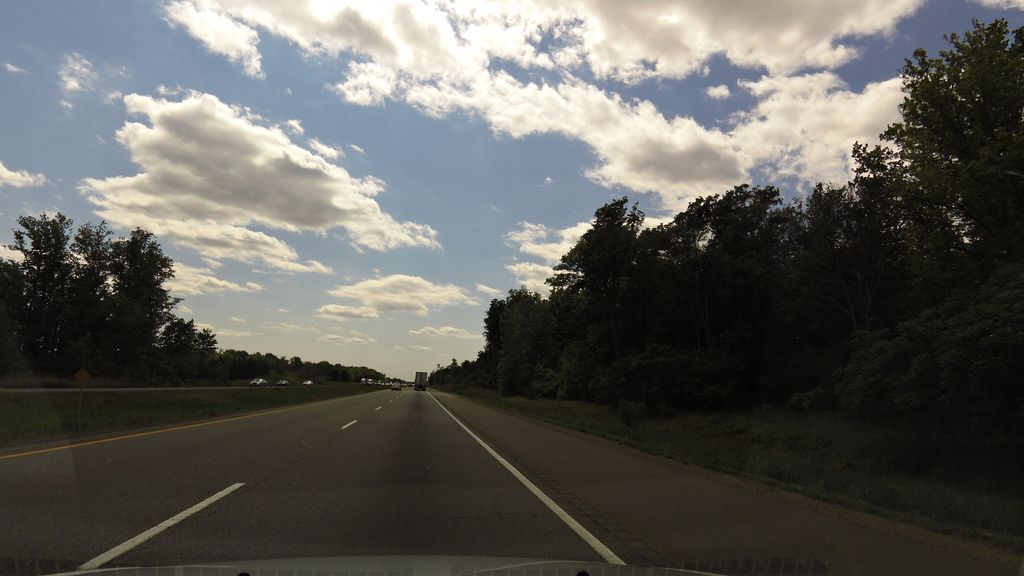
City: hamilton